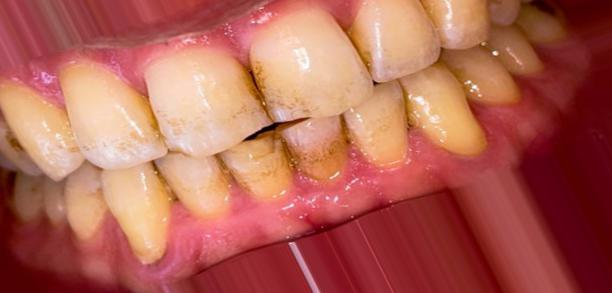
Condition: Tooth Discoloration